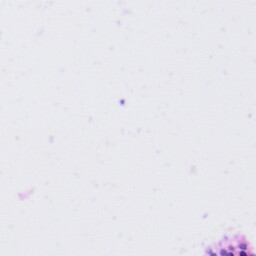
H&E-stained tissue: Tonsil